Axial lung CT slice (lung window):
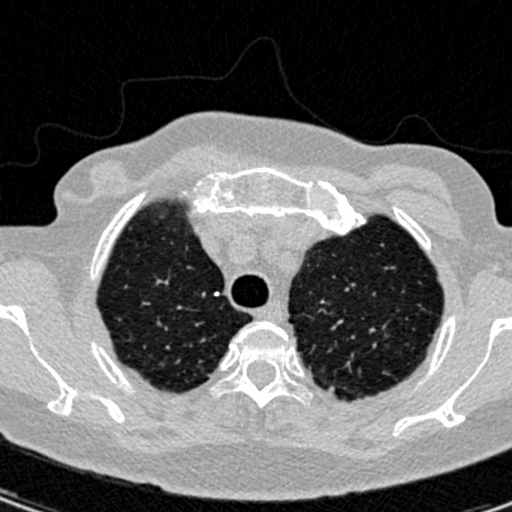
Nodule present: no